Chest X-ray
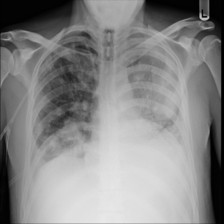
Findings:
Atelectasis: negative
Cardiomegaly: negative
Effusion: positive
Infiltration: positive
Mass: negative
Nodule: negative
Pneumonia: negative
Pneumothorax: negative
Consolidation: positive
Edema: negative
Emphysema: negative
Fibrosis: negative
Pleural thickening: negative
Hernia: negative